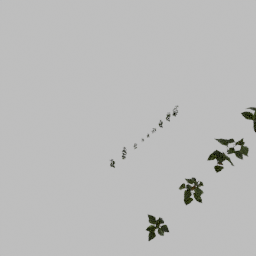
Label: nature